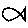
Label: fish